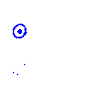
Particle: electron